Aerial crown-view tile of a tropical tree (Barro Colorado Island, Panama), acquired 20240611:
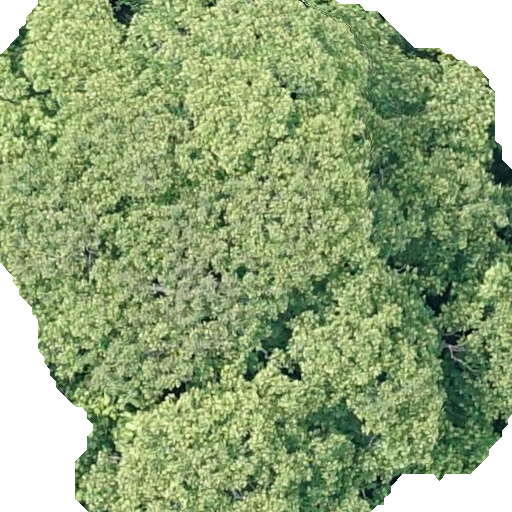
Species: Dipteryx oleifera
GBIF accepted scientific name: Dipteryx oleifera
Crown area: 394.401 m²